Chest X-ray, PA view. Patient: 68 years old, sex M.
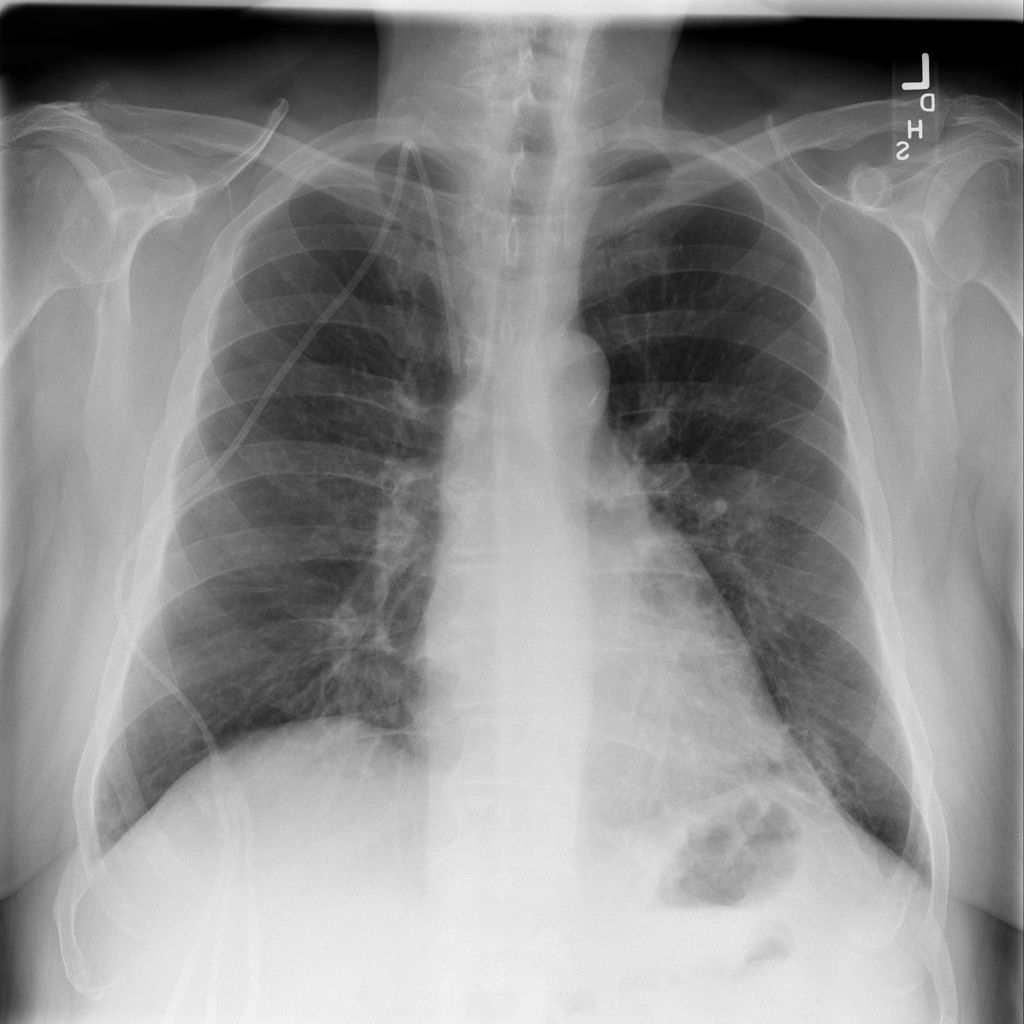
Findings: Effusion, Infiltration